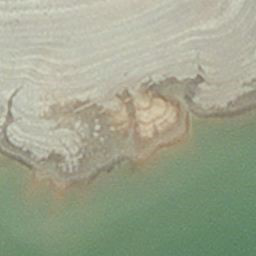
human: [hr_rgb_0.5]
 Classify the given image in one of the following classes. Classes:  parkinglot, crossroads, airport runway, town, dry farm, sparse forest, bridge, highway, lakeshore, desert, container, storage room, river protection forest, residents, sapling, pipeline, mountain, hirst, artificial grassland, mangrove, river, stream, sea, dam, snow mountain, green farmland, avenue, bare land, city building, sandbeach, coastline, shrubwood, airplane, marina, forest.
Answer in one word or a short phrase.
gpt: hirst